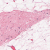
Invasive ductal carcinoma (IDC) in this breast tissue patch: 0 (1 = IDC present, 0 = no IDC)